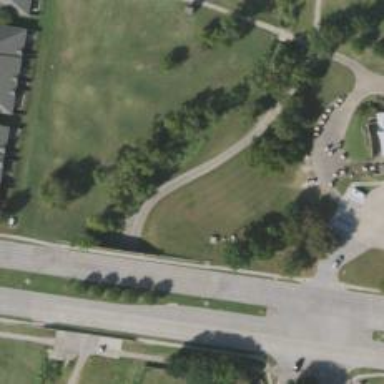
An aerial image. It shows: Well-maintained path used for golfing.